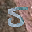
Label: 5